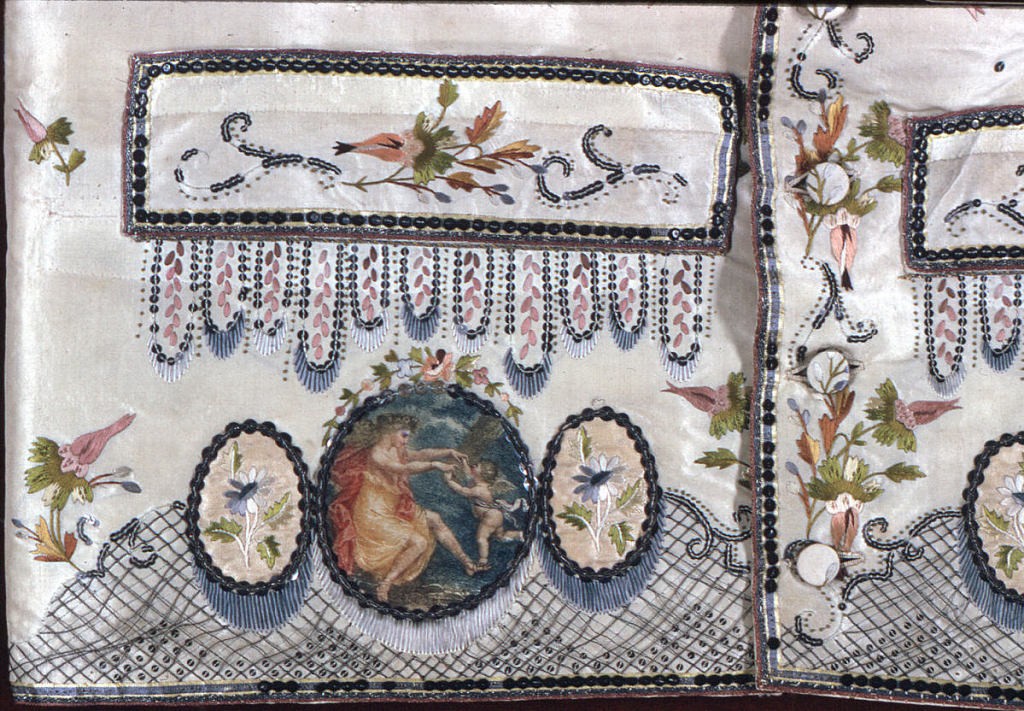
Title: Waistcoat
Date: ca. 1810
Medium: silk, polychrome plate-printed silk, plain weave tape, silk and metallic twill tape, sequins, on silk Technique: embroidered in satin, stem and knot stitches, appliquéd satin weave medallions, long floating stitches of metal- wrapped silk, on plain weave
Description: Gentleman's waistcoat with straight hem and standing collar. Cream silk embroidered foundation showing pattern of small scattered flowers and sequins. Embroidered around the collar and straight pockets with flowers carried out in satin stitch, and sequins. Appliquéd with sequins and printed satin weave silk medallions. The medallion below the left pocket is of Diana disarming Cupid, the one below the right pocket is of Venus playing with Cupid. Silk-covered buttons embroidered with flowers.